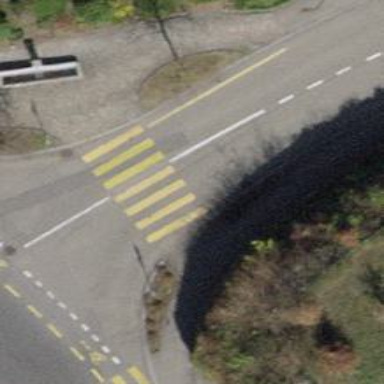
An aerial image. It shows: Marked footway crossing with traffic-calming table.